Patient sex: F
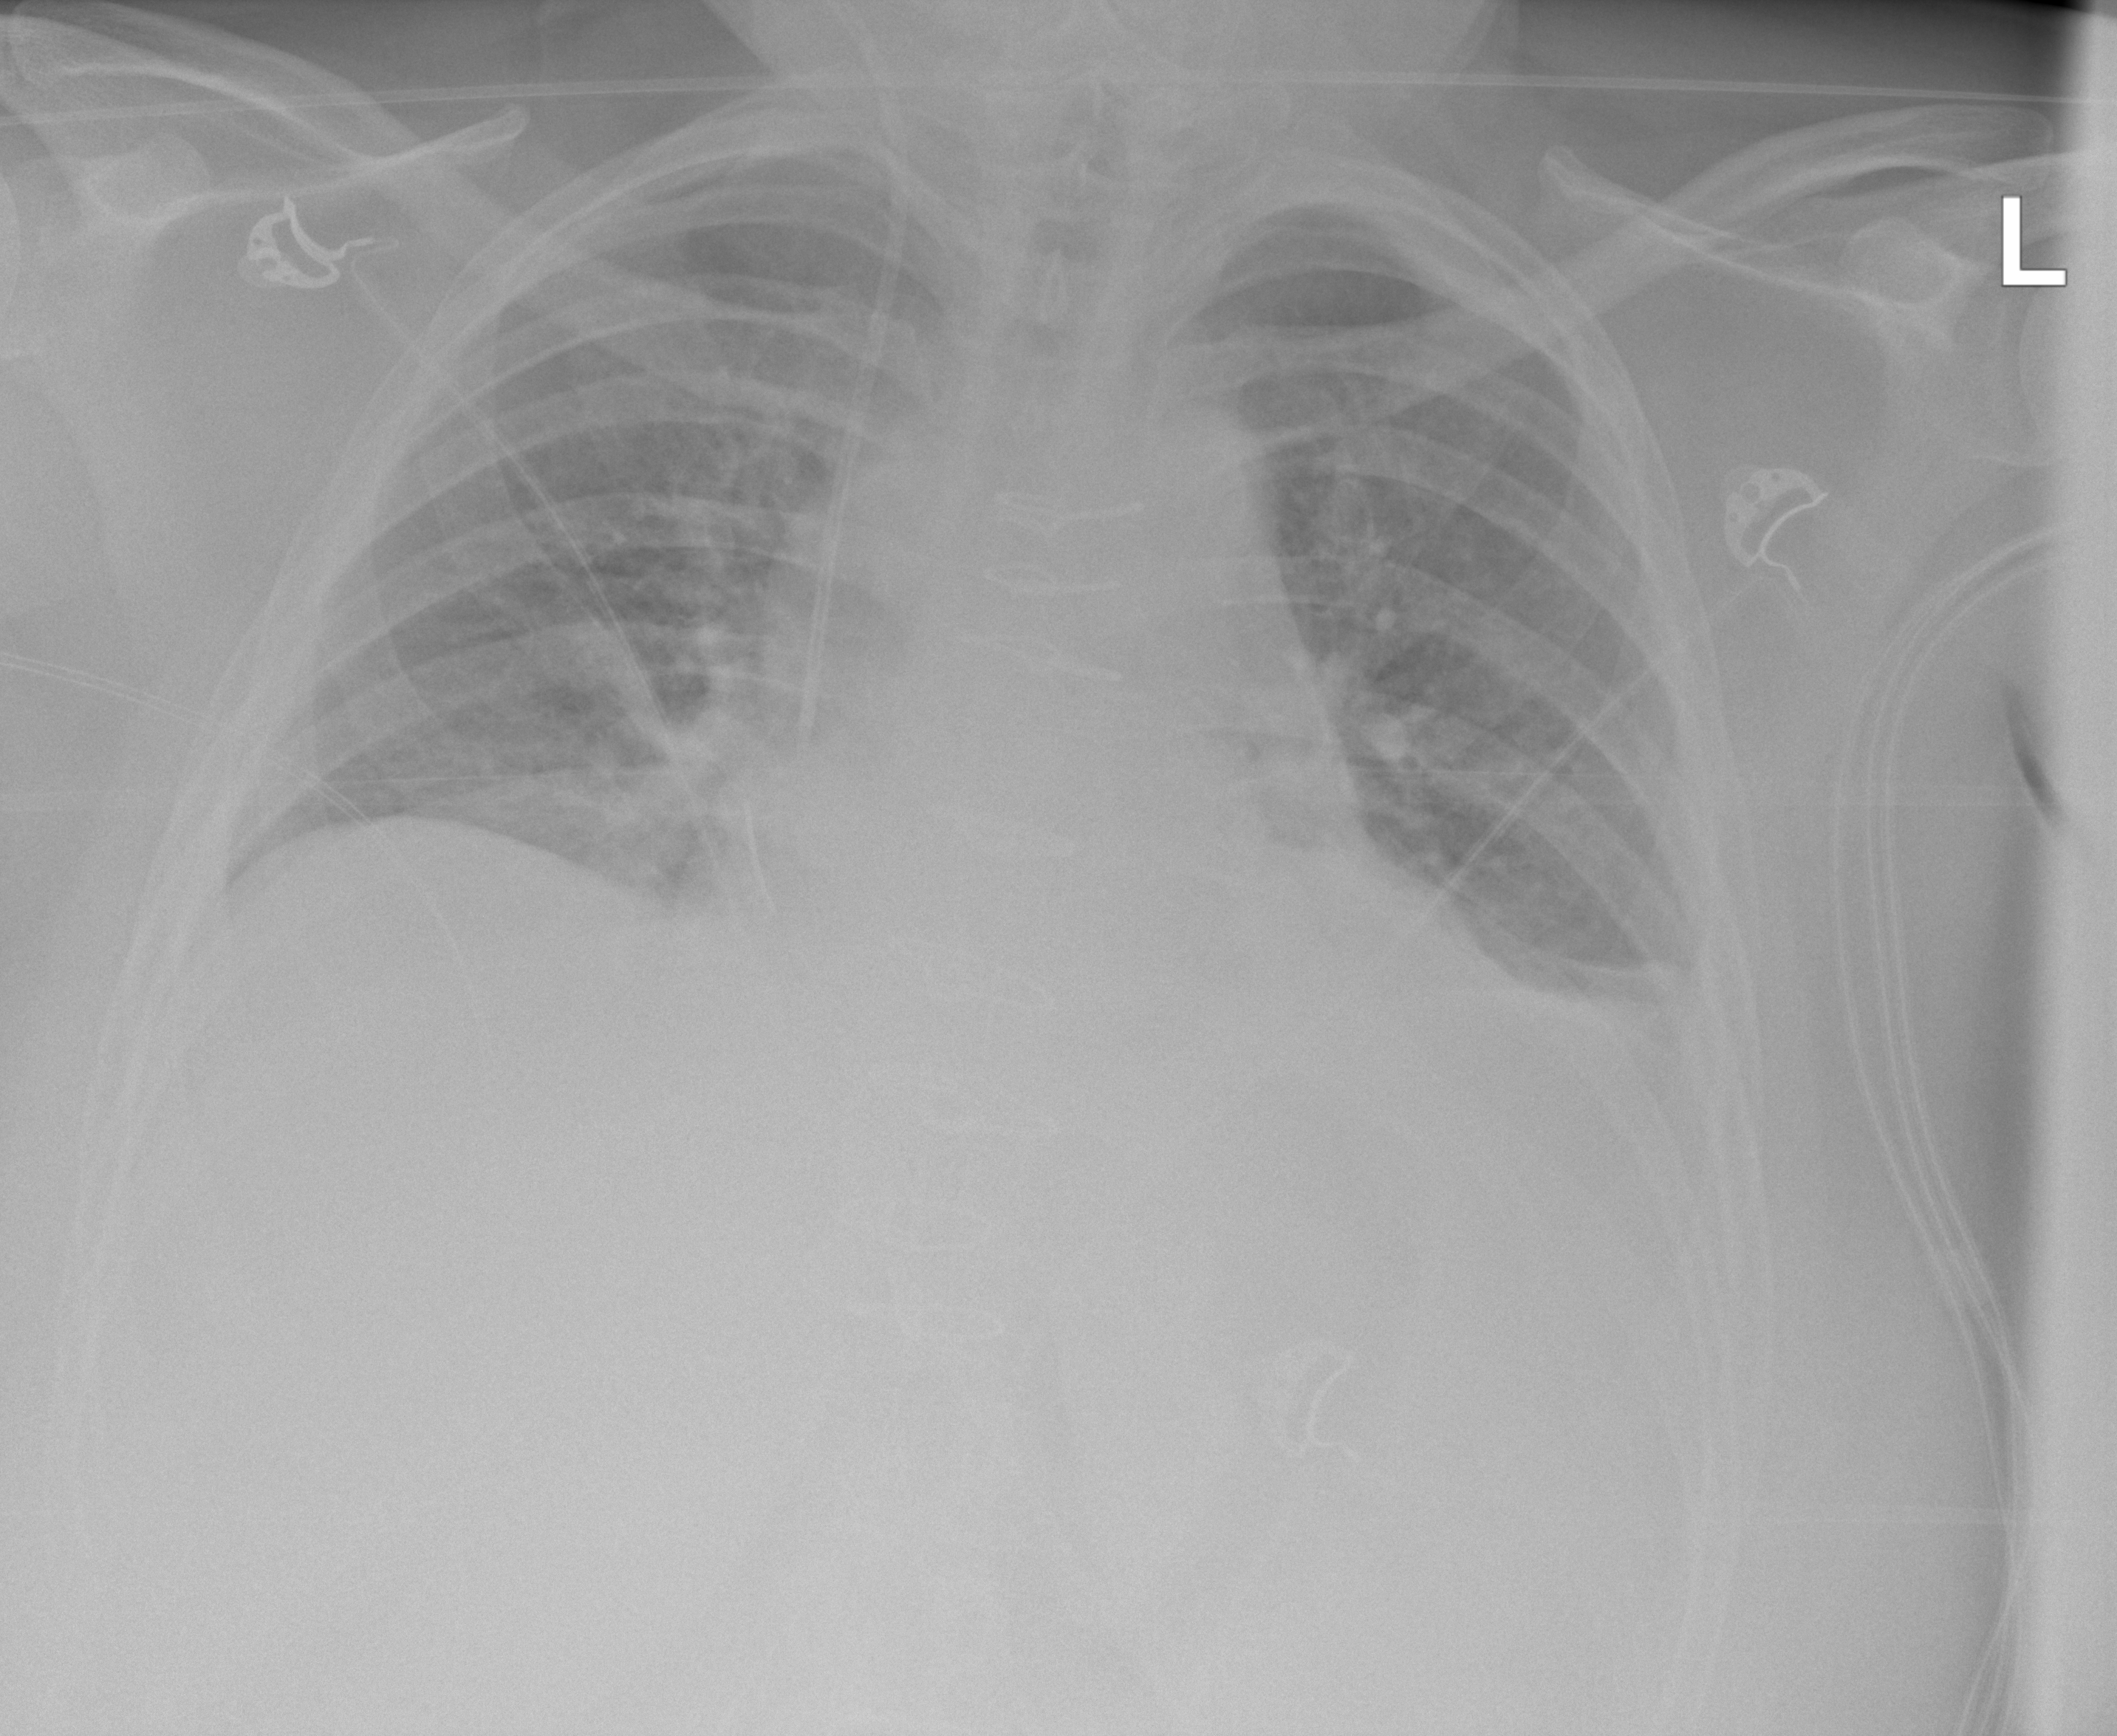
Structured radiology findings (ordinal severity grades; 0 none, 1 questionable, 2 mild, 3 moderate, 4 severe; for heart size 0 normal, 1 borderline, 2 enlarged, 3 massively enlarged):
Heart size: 1
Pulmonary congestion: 2
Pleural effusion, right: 0
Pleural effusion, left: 2
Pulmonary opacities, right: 0
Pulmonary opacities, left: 0
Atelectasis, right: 2
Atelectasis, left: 2